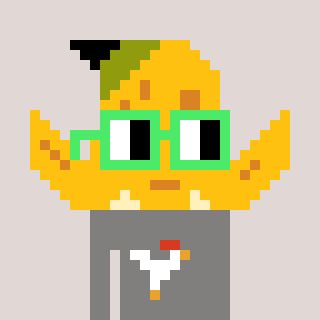
a pixel art character with square light green glasses, a banana-shaped head and a bluegrey-colored body on a warm background